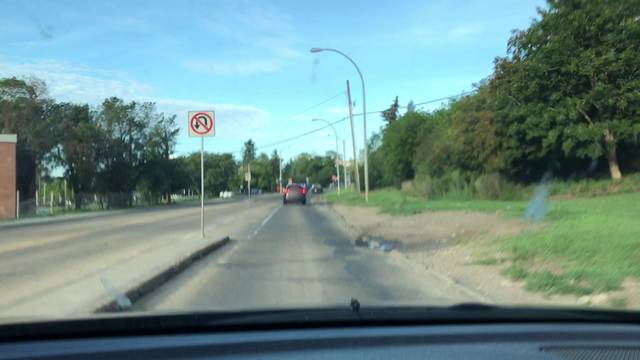
Region: Canada
Coordinates: 53.536, -113.496